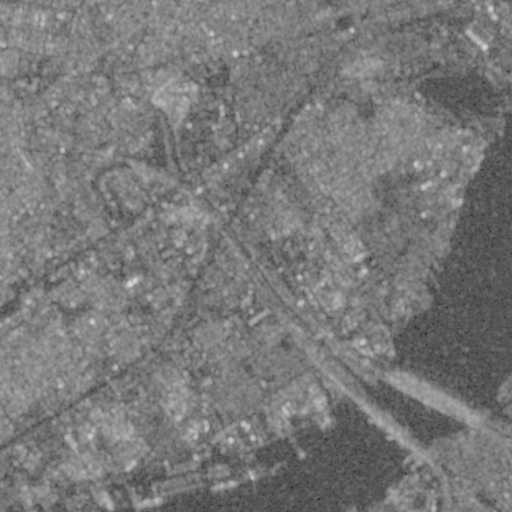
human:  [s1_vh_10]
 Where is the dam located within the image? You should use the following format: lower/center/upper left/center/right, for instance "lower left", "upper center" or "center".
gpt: The dam is located in the upper left of the image.
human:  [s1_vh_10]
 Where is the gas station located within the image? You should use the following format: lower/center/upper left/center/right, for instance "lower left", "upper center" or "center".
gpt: The gas station is located in the center left of the image.
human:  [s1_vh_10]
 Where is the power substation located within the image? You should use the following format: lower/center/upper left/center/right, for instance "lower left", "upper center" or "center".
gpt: The power substation is located in the lower right of the image.
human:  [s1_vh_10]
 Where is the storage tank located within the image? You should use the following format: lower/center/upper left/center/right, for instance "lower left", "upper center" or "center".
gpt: The storage tank is located in the lower left of the image.
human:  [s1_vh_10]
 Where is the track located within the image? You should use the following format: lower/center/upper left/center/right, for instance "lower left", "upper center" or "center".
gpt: The track is located in the upper left of the image.
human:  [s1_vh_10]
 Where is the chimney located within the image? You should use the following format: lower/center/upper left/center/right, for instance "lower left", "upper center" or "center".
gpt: The chimney is located in the lower center of the image.
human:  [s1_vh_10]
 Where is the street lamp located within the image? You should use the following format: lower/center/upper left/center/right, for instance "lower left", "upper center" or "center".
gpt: The street lamp is located in the center right of the image.
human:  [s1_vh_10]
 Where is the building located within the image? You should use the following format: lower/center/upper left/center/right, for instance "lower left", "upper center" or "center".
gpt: There is no building in the image.

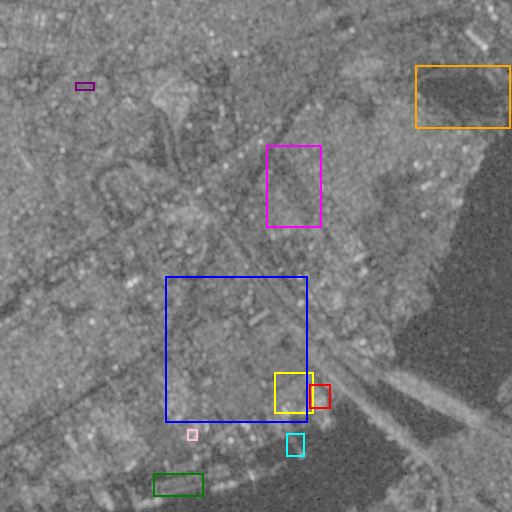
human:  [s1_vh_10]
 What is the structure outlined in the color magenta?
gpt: The structure outlined in magenta is a park.
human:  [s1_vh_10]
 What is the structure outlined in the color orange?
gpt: The structure outlined in orange is a parking lot.
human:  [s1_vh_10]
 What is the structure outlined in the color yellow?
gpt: The structure outlined in yellow is a power substation.
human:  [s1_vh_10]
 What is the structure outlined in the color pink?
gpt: The structure outlined in pink is a storage tank.
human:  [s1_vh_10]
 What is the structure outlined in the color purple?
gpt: The structure outlined in purple is a track.
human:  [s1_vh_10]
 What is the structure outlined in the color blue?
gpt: The structure outlined in blue is a wastewater plant.
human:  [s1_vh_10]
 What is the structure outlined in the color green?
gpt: The structure outlined in green is a building.
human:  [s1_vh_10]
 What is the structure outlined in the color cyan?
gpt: The structure outlined in cyan is a pier.
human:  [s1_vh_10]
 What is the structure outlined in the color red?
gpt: The structure outlined in red is a building.